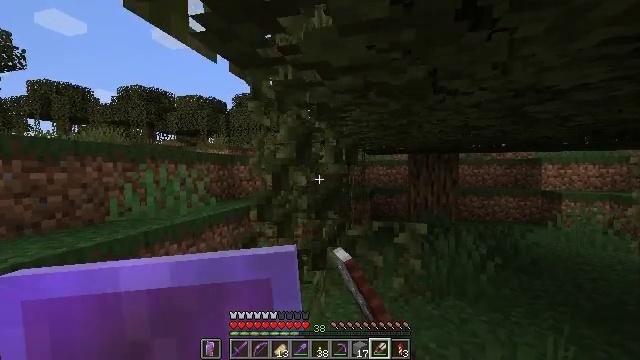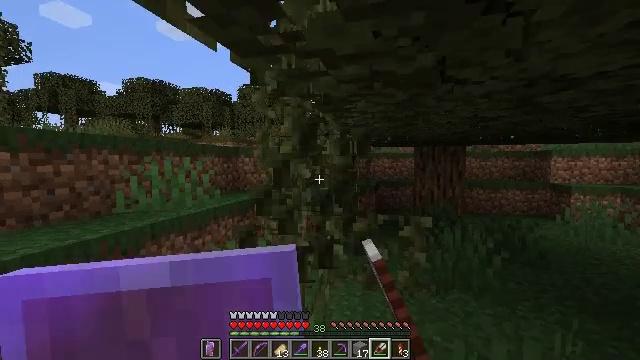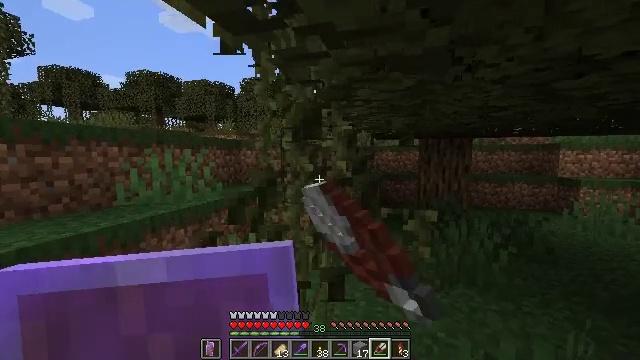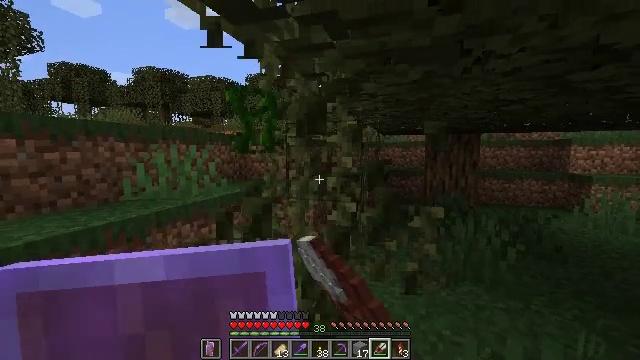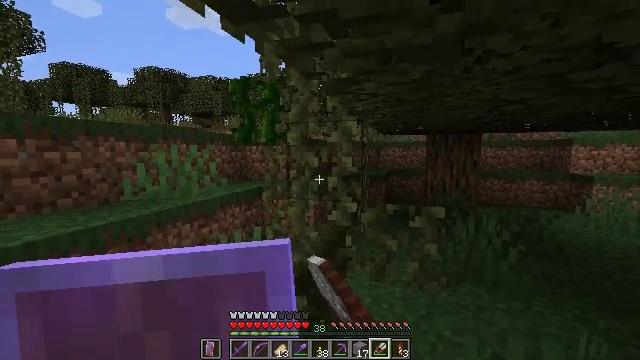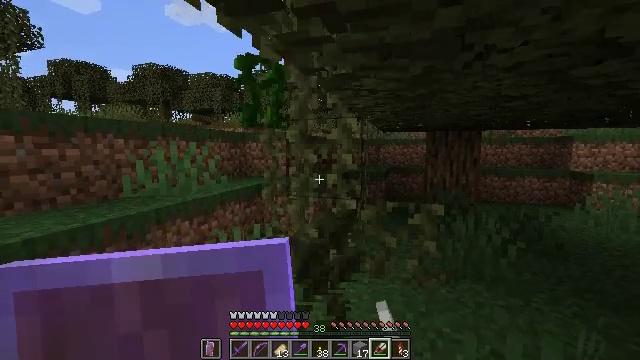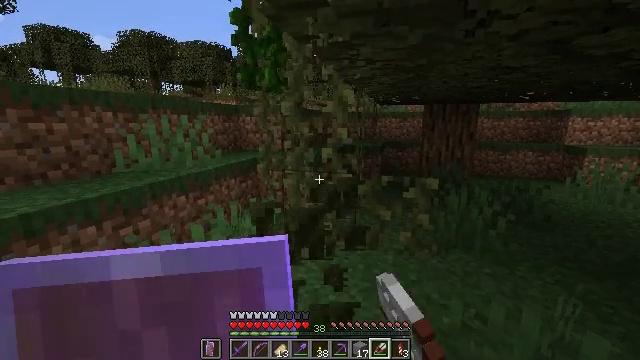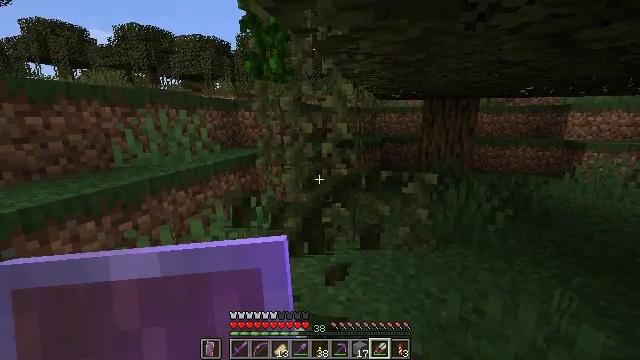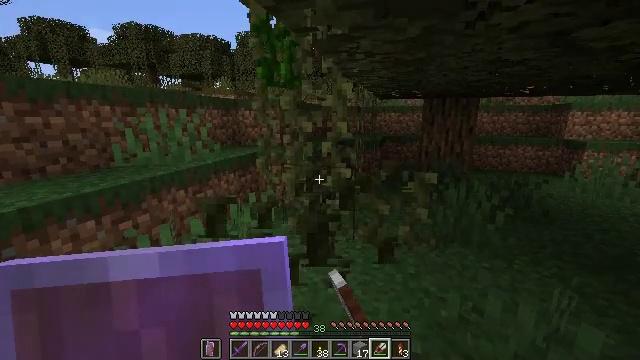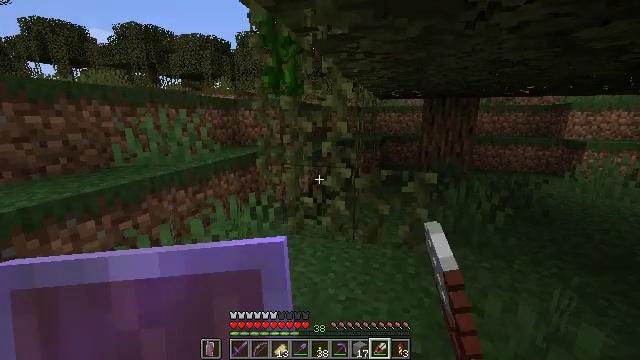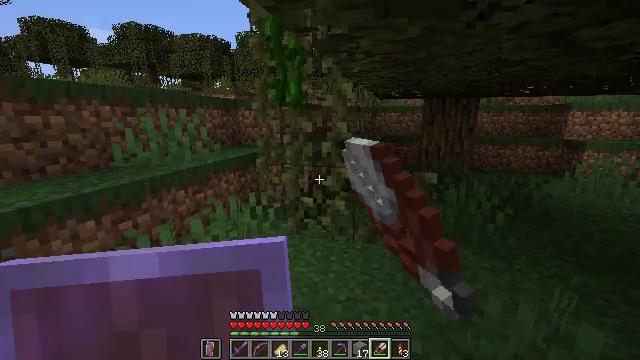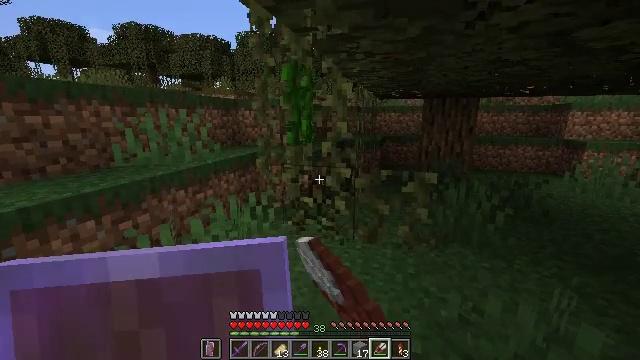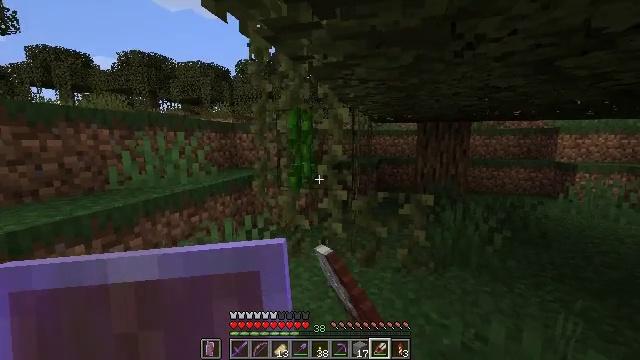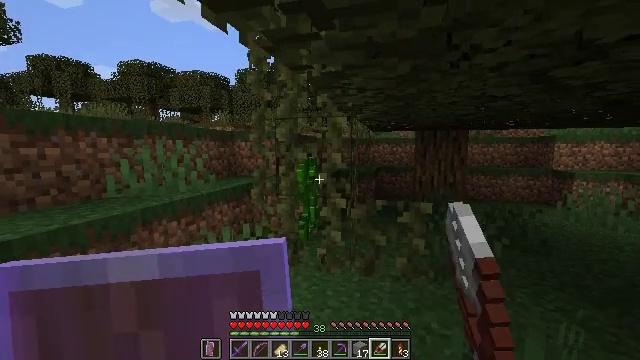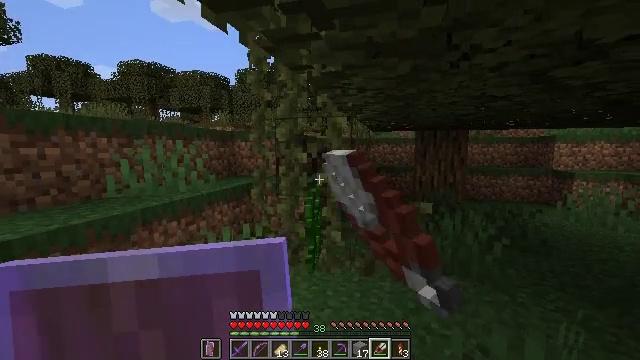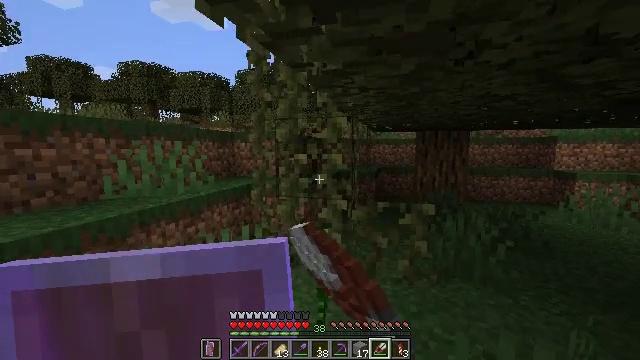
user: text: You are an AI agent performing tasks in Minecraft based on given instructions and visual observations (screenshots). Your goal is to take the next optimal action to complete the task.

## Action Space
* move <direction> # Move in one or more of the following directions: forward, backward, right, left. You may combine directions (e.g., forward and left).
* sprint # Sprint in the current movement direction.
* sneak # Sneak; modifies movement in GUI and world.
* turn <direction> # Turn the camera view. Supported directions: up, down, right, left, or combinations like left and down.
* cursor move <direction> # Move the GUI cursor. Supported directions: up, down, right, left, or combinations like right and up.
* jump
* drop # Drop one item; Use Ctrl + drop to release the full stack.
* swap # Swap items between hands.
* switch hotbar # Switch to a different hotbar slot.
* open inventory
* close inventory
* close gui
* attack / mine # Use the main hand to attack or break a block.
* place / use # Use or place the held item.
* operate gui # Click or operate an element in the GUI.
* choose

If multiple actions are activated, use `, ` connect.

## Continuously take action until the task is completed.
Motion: motion action
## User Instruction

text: Remove and gather vines.
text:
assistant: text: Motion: turn left and down, attack / mine
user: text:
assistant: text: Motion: turn down, attack / mine
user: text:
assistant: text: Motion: turn left, attack / mine
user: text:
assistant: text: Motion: attack / mine
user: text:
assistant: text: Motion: attack / mine
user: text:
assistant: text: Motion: turn down, attack / mine
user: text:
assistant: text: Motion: turn down, attack / mine
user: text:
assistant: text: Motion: attack / mine
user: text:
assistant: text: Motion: attack / mine
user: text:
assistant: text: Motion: attack / mine
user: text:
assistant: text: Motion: attack / mine
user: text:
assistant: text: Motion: turn up, attack / mine
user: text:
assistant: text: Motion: turn up, attack / mine
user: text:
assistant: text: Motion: attack / mine
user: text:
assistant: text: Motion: move forward, attack / mine
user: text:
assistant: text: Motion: move forward, attack / mine
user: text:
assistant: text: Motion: move forward, attack / mine
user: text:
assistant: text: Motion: move forward, attack / mine
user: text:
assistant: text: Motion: attack / mine
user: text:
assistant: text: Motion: attack / mine
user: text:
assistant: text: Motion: attack / mine
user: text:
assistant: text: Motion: attack / mine
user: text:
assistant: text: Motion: attack / mine
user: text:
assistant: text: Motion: attack / mine
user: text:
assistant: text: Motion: turn down, attack / mine
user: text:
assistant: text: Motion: turn down, attack / mine
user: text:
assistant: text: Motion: turn down, attack / mine
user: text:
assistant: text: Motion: attack / mine
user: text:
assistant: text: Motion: attack / mine
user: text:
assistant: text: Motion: attack / mine